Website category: university
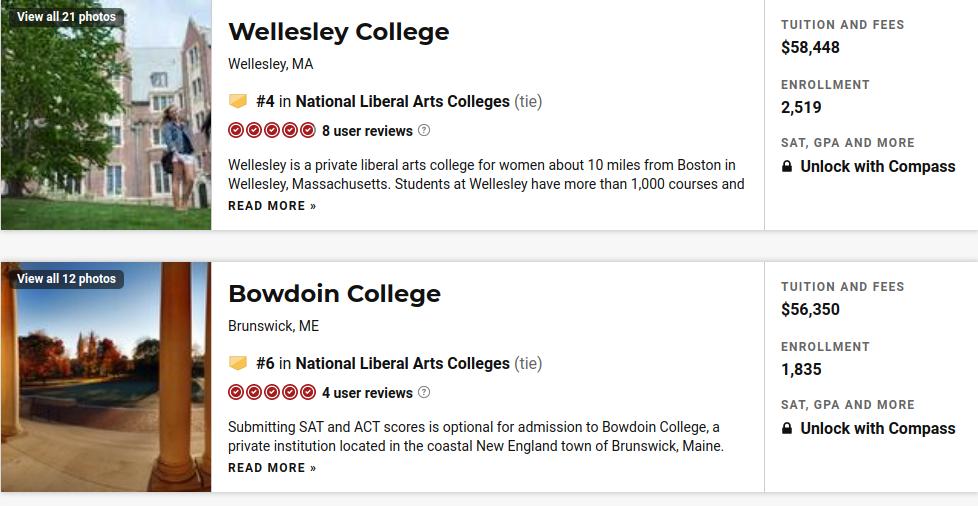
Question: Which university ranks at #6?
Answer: Bowdoin College

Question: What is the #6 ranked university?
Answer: Bowdoin College

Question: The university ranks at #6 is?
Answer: Bowdoin College

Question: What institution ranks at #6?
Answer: Bowdoin College